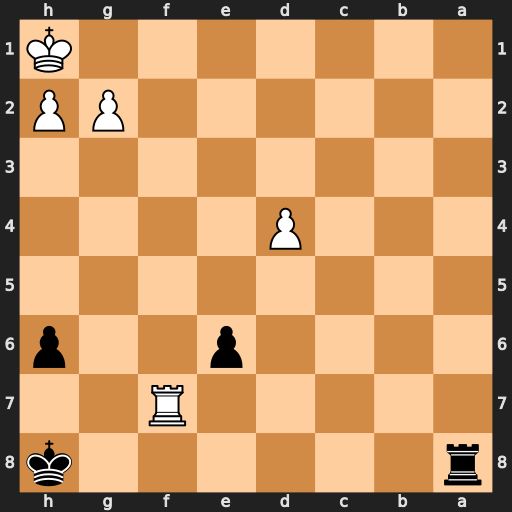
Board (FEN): r6k/5R2/4p2p/8/3P4/8/6PP/7K
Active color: b
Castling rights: -
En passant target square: -
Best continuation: Ra1+ Rf1 Rxf1#